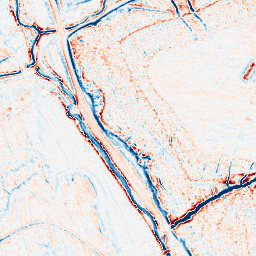
Category: edge_preserving
Decomposition family: anisotropic_diffusion
Decomposition parameters: iterations: 10
kappa: 10
gamma: 0.2
Upsampling method: bspline
Upsampling parameters: scale: 8
Upsampling scale: 8